Question: How can I draw a gradient rect (a color hue spectrum actually) like this:

I thought of drawing it pixel by pixel but it takes a lot of time (memory).
I thought of drawing 4 different gradient rects with vertex buffers, and it should be good, but is there another way to do that?
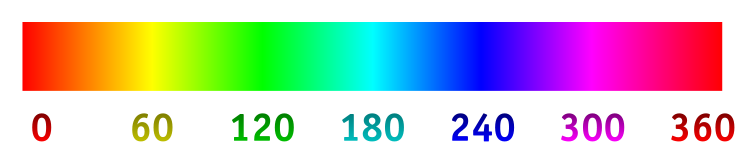
Answer: Such color effects is very easy to implement in pixel shader procedurally.
- - - - <URL>
Here is a code from my GLSL shader, adopted for HLSL (renamed vec3 to float3 and clamp to saturate etc.). Note, that it has not been tested as HLSL.
'''
struct PSInput
{
float2 texcoord;
};
float3 HueToRGB(in float h)
{
float3 rgb = 0.0f;
rgb.r = abs(h * 6.0f - 3.0f) - 1.0f;
rgb.g = 2.0f - abs(h * 6.0f - 2.0f);
rgb.b = 2.0f - abs(h * 6.0f - 4.0f);
rgb = saturate(rgb);
return rgb;
}
void main() : SV_Target
{
float3 colorRGB = HueToRGB(in.texcoord.x);
return float4(colorRGB, 1.0f);
}
'''
For more control over colors, you can:
- - -
Happy coding!